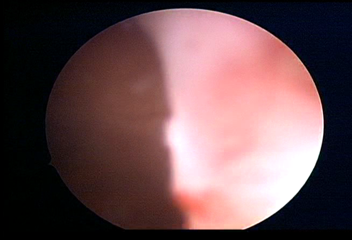
Modality: WLC
Class: Normal mucosa
Bladder cancer association: No